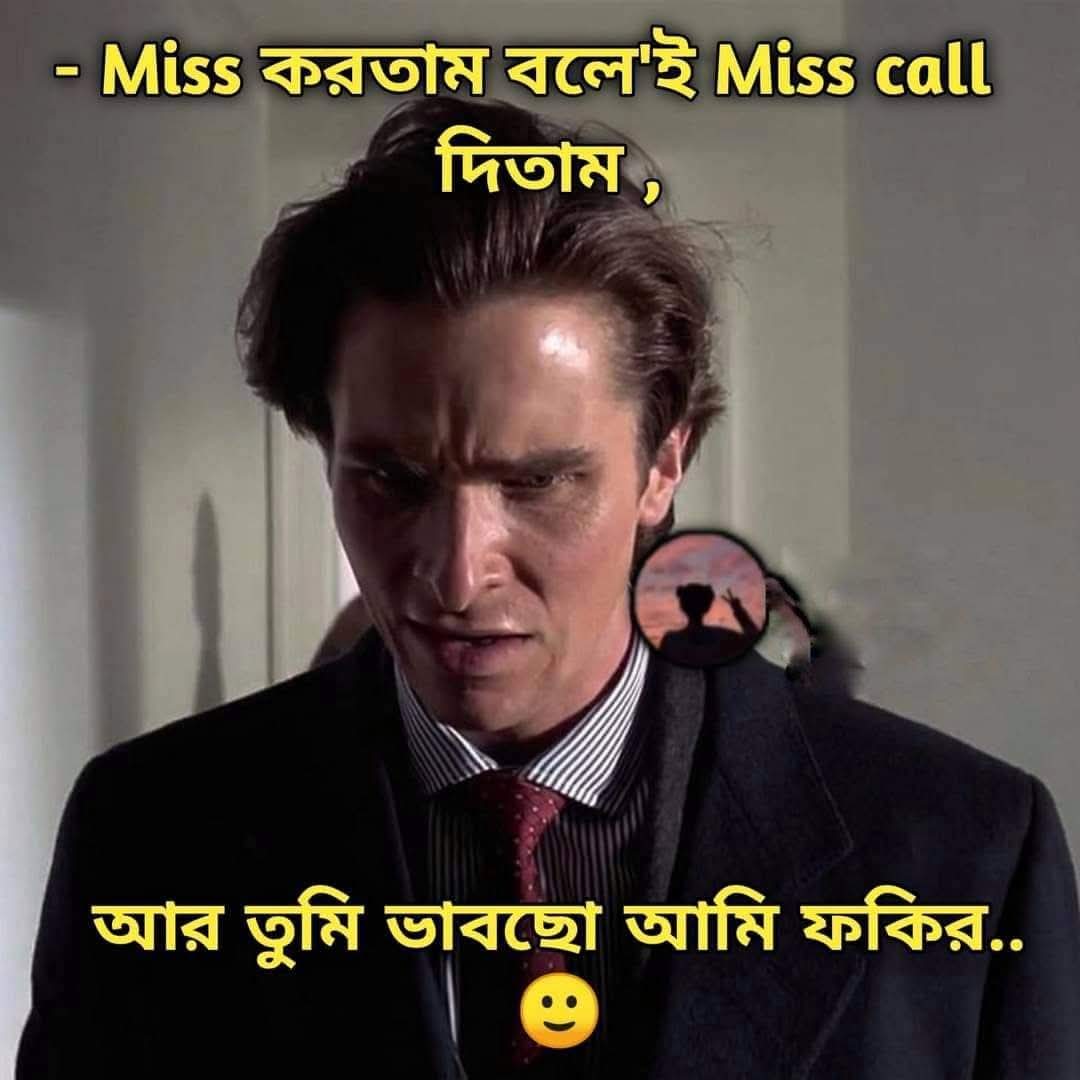
Text: - Miss করতাম বলে'ই Miss call দিতাম,
আর তুমি ভাবছো আমি ফকির..
Label: Non Hate